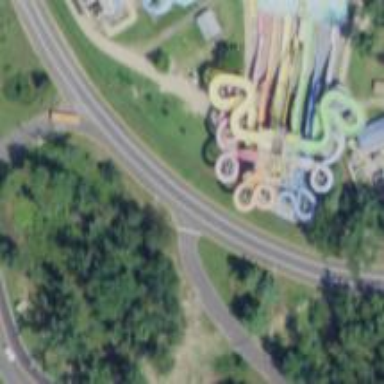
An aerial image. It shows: Water slide attraction.